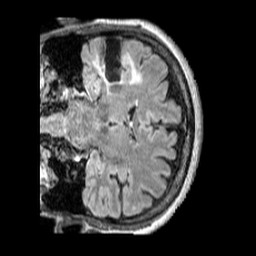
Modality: FLAIR
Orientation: coronal
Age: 59
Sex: female
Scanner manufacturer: siemens
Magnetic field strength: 3 T
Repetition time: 5 s
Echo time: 0.387 s